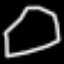
Label: octagon